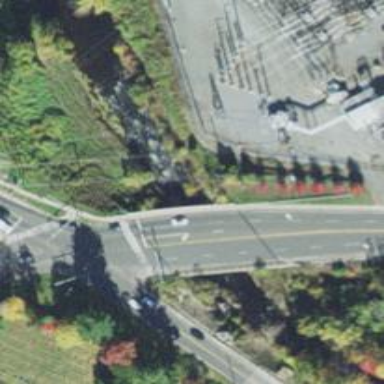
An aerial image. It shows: Marked crossing on the road.